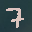
Label: 7